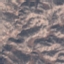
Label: HerbaceousVegetation